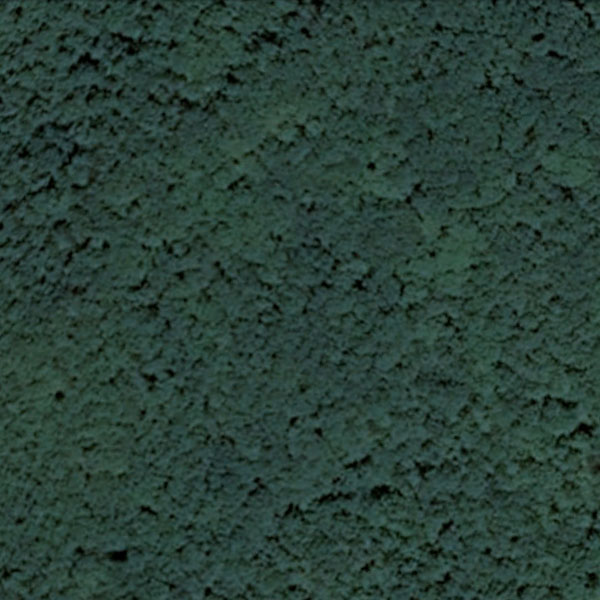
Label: Forest